Question: When I put a view on a layout, it automatically has some padding/margin on it.
See this picture:

The red rectangle show the space that the button takes. Note the empty space between the button and the red lines. That's the space in question.
What controls that space and how to I change it ?
It's messing up my lisview's button alignments!
The code for that layout:
'''
<Button
android:text="@+id/Button01"
android:id="@+id/Button01"
android:layout_width="wrap_content"
android:layout_height="wrap_content"/>
<Button
android:text="@+id/Button02"
android:id="@+id/Button02"
android:layout_width="wrap_content"
android:layout_height="wrap_content"/>
</LinearLayout>
'''
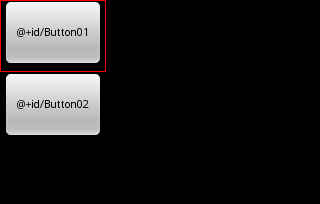
Answer: The button has a default background set by Android. If you look at Android source code, you can find that the button's background has a transparent area around it. This is done in order to make it into a nine-patch drawable. So you cannot remove that padding unless you specify your own background drawable for the button.